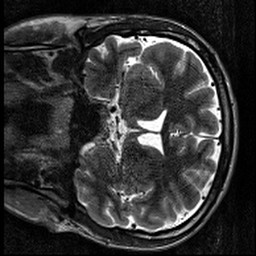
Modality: T2w
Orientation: coronal
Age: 19
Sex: male
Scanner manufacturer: siemens
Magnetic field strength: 3 T
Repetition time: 11.39 s
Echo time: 0.09 s